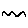
Label: zigzag